Question: I am trying to plot 3 models with 'group=model', but model in the data.frame is being plotted. I've done a fair amount of searching online but haven't been able to figure out what the problem is.
The data.frame has 3 columns: dose(x axis), p1(y axis), and model(mod1,mod2,mod3)
'''
library(ggplot2)
ggplot(df, aes(x=dose,y=p1, group=model))+
geom_line(aes(color=model))+
geom_step(aes(x=dose,y=p1,group=model, col=model))+
coord_trans(x = 'log10', limx = c(0.01,200), limy=c(0.01,0.05)) +
#Assigning colors to mod1,mod2,mod3
values = c("mod1" = "darkgreen", "mod2" = "blue", "mod3" = "red"))
'''
'#Log Aesthetics, cut for brevity of code,'
<URL>
[]
-It isn't an issue of mod1 and mod2 being plotted outside of the frame.
The data I have included below (which I created the graphic above with) only includes a few points from the lower bound of 3 models - The actual data set contains 8 models, each with 100 points.
'''
df <- structure(list(dose = c(0.5, 0.565608284362011, 0.639825462677876,
0.723781164472726, 0.818753245381915, 0.5, 0.565608284362011,
0.639825462677876, 0.723781164472726, 0.818753245381915, 0.926187236872587,
0.5, 0.565608284362011, 0.639825462677876, 0.723781164472726,
0.818753245381915, 0.926187236872587, 1.04771834809099, 1.18519635471669,
1.34071375364684, 1.51663761204148, 1.71564559549136), p1 = c(0.0103075076812739,
0.0116952370538794, 0.0132672958208565, 0.0150474513444454, 0.017062331184752,
0.0103075076812739, 0.0116952370538794, 0.0132672958208565, 0.0150474513444454,
0.017062331184752, 0.0193417088954045, 0.0103075076812739, 0.0116952370538794,
0.0132672958208565, 0.0150474513444454, 0.017062331184752, 0.0193417088954045,
0.0219188012260592, 0.0248305714535104, 0.0281180313564242, 0.0318265316115288,
0.036006027058739), model = c("mod1", "mod1", "mod1", "mod1",
"mod1", "mod2", "mod2", "mod2", "mod2", "mod2", "mod2", "mod3",
"mod3", "mod3", "mod3", "mod3", "mod3", "mod3", "mod3", "mod3",
"mod3", "mod3")), .Names = c("dose", "p1", "model"), row.names = c(1L,
2L, 3L, 4L, 5L, 101L, 102L, 103L, 104L, 105L, 106L, 201L, 202L,
203L, 204L, 205L, 206L, 207L, 208L, 209L, 210L, 211L), class = "data.frame")
'''
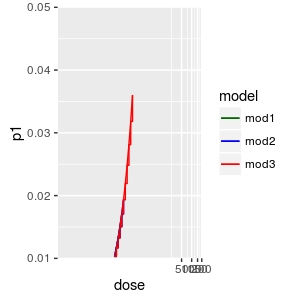
Answer: From what I understand the problem is that the points are over each other, meaning that you can only see the more complete line (mod3) and the other ones are underneath.
White some basic data wrangling we can get rid of the duplicates and get something like this
'''
library(ggplot2)
require(tidyr)
require(dplyr)
df1 <- df %>% spread(model,p1) %>%
mutate(mod3=ifelse(is.na(mod2*mod3)==FALSE,NA,mod3),mod2=ifelse(is.na(mod2*mod1)==FALSE,NA,mod2))
%>% gather(model,p1,mod1:mod3) %>% filter(is.na(p1)==FALSE) %>% arrange(p1)
df1 <- rbind(df1,df1[which(df1$p1==max(df1[df1$model=="mod1",]$p1)),])
df1 <- rbind(df1,df1[which(df1$p1==min(df1[df1$model=="mod3",]$p1)),])
df1[nrow(df1),2] <- "mod2"
df1[nrow(df1)-1,2] <- "mod2"
ggplot(df1, aes(x=dose,y=p1, group=model))+
geom_line(aes(color=model))+
geom_step(aes(x=dose,y=p1,group=model, col=model))+
coord_trans(x = 'log10', limx = c(0.01,200), limy=c(0.01,0.05))
'''
Outputs the following image:
<URL>